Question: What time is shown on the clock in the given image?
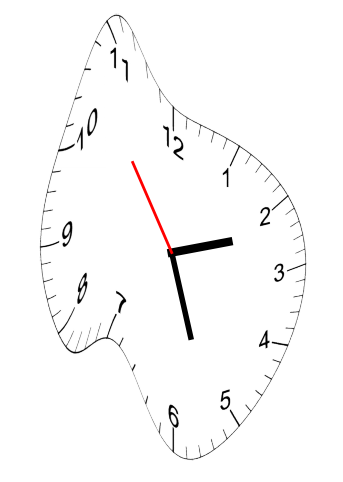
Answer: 02:26:54